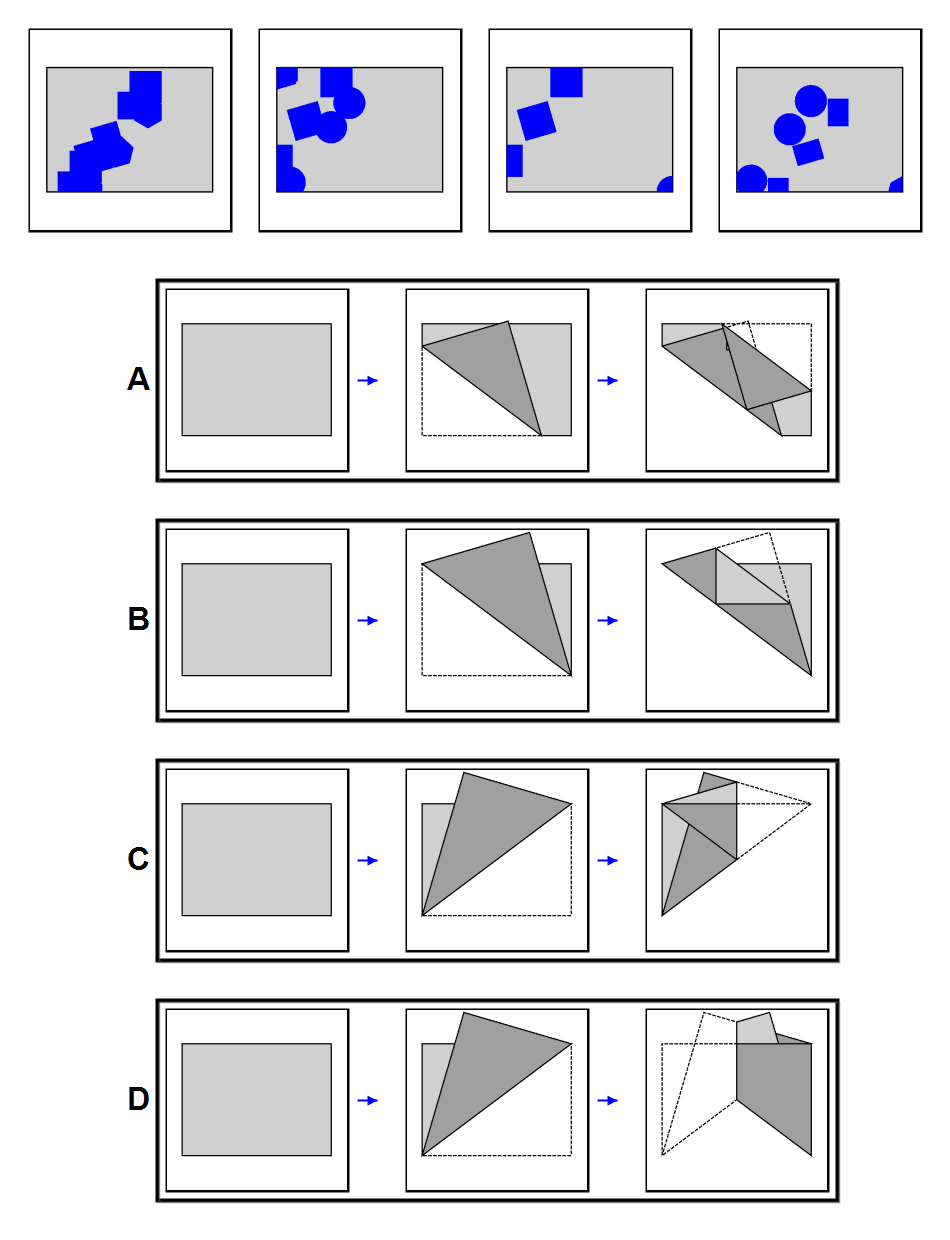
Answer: B